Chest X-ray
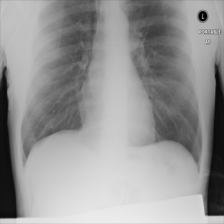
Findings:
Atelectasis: negative
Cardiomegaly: negative
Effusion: negative
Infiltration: negative
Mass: negative
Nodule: negative
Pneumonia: negative
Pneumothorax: negative
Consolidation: negative
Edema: negative
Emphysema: negative
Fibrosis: negative
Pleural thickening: negative
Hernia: negative